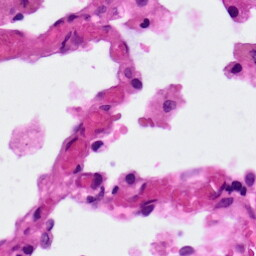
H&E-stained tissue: Lung